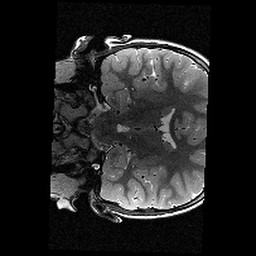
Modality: T2w
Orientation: coronal
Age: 9
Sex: female
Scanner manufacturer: siemens
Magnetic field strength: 3 T
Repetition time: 9.23 s
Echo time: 0.067 s